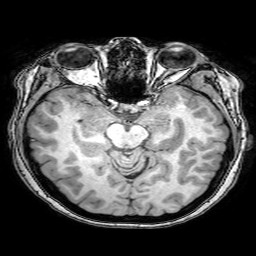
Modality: T1w
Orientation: coronal
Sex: female
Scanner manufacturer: philips
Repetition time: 0.00825 s
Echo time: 0.00378 s